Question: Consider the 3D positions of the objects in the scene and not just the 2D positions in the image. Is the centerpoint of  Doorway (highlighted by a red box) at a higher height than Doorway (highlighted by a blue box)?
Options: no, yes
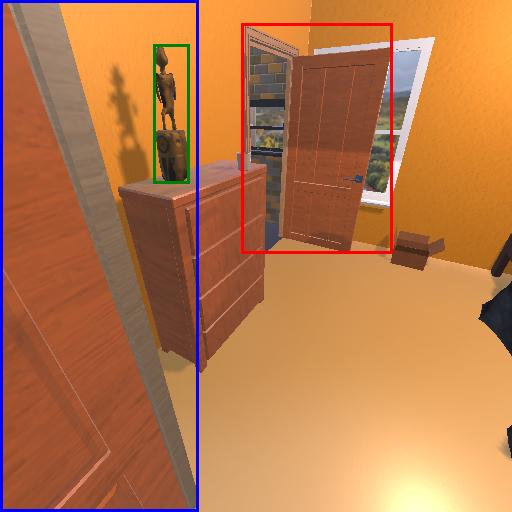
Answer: no